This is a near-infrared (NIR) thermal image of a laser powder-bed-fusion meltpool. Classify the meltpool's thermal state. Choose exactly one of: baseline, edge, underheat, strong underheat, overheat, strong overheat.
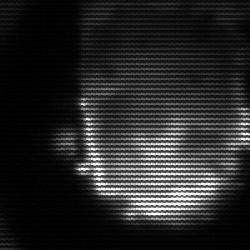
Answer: baseline